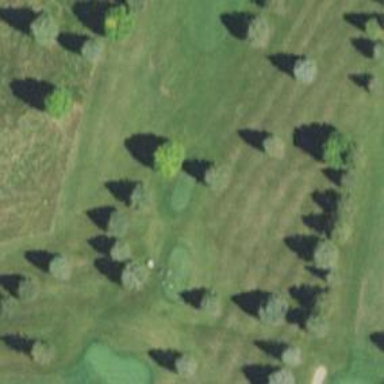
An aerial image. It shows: Golf tee.